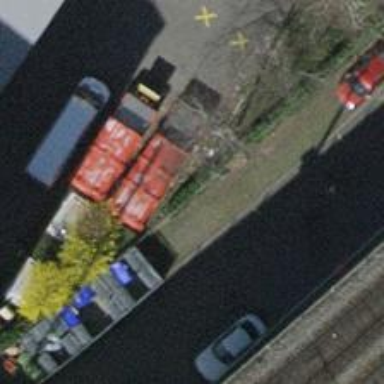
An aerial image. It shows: Asphalt service road with opposite cycleway.